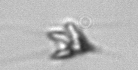
Label: Pyramimonas_longicauda